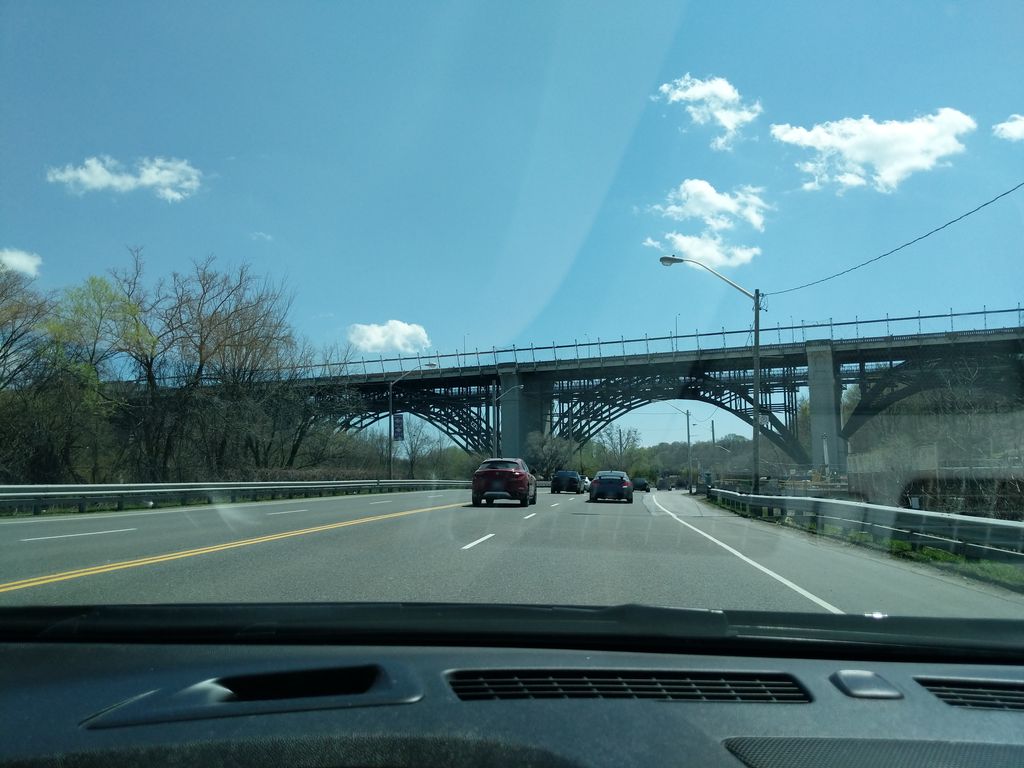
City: toronto